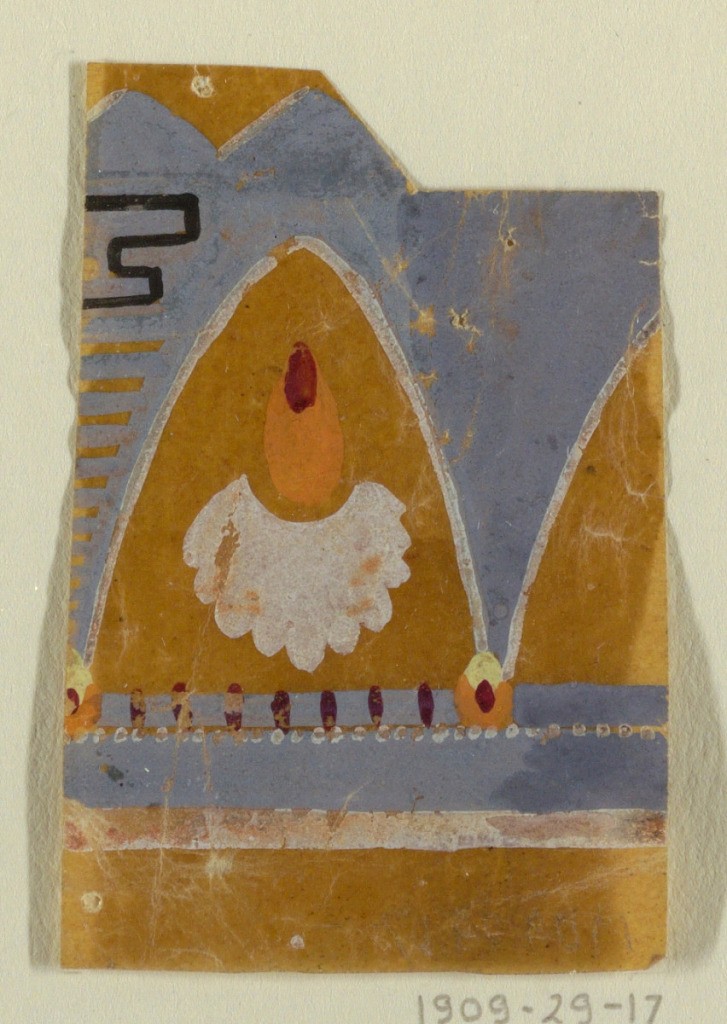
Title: Design for a Woven Border
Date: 1790-1800
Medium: Brush and blue, white, orange, and red gouache on oiled paper
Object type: Drawing
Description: A stylized bud motif rises from dotted beadwork. Above, a blue pointed archway with fret motifs. Only one complete repeat shown.